Question:
I'm currently validating a date box widget to prevent filing after a 30 days grace period. The date validation was working but after the alert prompted it wasn't going down(I was stock in here even after a couple of clicks). Also the date box is not going null.
'''
function checkDateValidate(widget) {
var form = app.pages.Newitem.descendants;
var otdate = form.otDateBox.value;
var date = new Date();
var pastdate = date.setDate(date.getDate() - 31);
if(otdate <= pastdate) {
alert('Date exceeds within 30 days grace period is invalid.');
form.otDateBox.value = null;
}
}
'''
I expected to clear the date box widget.
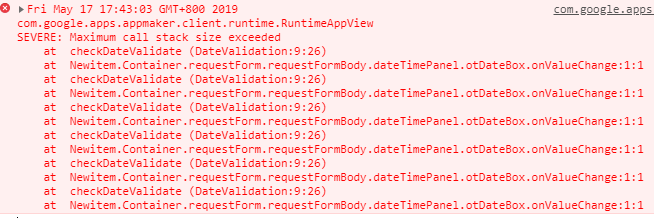
Answer: This error sometimes happens because there is an infinite loop going on and this is your case. It is very important that you understand the difference between the event handler and the event handler.
The :
> This script will run on the client whenever the value property of this widget changes. The widget can be referenced using parameter widget and the new value of the widget is stored in newValue.
The :
> This script will run on the client whenever the value of this widget is edited by the user. The widget can be referenced using parameter widget and the new value of the widget is stored in newValue. Unlike onValueChange(), this runs only when a user changes the value of the widget; it won't run in response to bindings or when the value is set programmatically.
## Why is this happening?
Since your logic is set on the event handler, this will be triggered everytime the widget value is changed, even programmatically; Hence, 'form.otDateBox.value = null;' is triggering the logic over and over again. The reason why it is being triggered over and over again is due to your comparison logic:
'''
if(otdate <= pastdate)
'''
Here, the value of has become wich when converted to number 'Number(null)' the value is (zero). The value of is obviously a number greater than zero, eg . So obviously, zero is less than or equal to 1555413900712 and that is why you are triggering an infinite loop.
So, in summary, there is only one way to fix this. Set the logic inside the event handler instead of the .